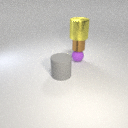
small purple rubber sphere below small brown metal cylinder